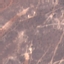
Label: HerbaceousVegetation